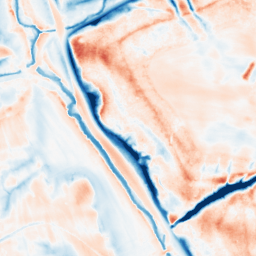
Category: multiscale
Decomposition family: dog_multiscale
Decomposition parameters: sigma_ratio: 2
n_scales: 4
base_sigma: 0.5
Upsampling method: sinc_hamming
Upsampling parameters: scale: 2
kernel_size: 8
Upsampling scale: 2